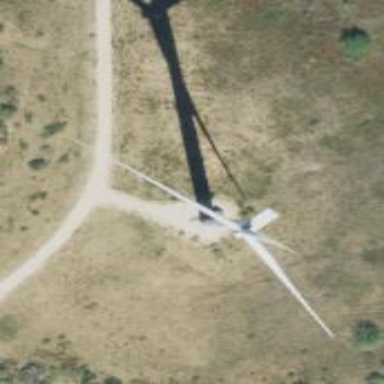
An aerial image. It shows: Wind generator using horizontal axis wind turbines.